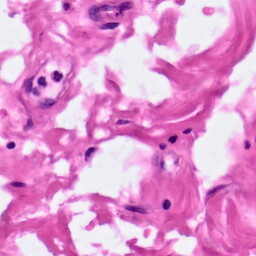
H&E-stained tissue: Pancreatic